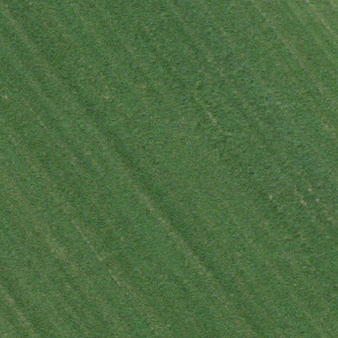
Label: other